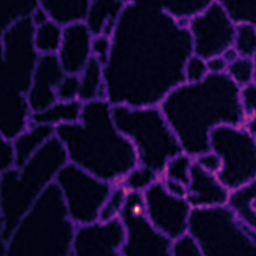
Label: Super-resolution ER image